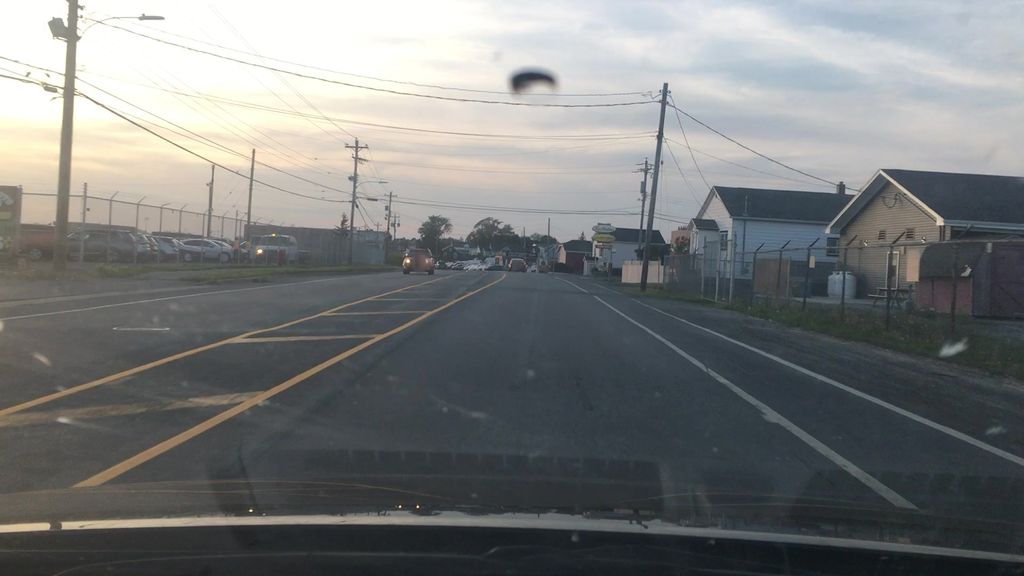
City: halifax